Interaction volume radius: 5 \u00c5
Interaction volume height: 25 \u00c5
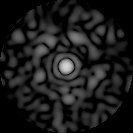
Disorder parameter: 0.8269